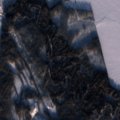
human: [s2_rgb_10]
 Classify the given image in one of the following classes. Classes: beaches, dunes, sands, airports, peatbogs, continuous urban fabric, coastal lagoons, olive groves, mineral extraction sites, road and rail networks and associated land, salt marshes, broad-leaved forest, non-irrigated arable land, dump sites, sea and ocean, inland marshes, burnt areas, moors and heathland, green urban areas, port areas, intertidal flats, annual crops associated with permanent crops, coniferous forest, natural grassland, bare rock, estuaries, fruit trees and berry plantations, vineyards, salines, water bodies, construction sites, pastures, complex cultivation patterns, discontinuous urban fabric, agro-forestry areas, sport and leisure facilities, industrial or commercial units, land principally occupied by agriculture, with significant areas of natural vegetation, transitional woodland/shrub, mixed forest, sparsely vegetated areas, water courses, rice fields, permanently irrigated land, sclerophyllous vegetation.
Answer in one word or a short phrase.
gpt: non-irrigated arable land, coniferous forest